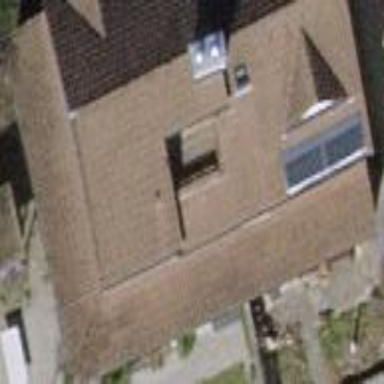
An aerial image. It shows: View of roof of building.